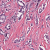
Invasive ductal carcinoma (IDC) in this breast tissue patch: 1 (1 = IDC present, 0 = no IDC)